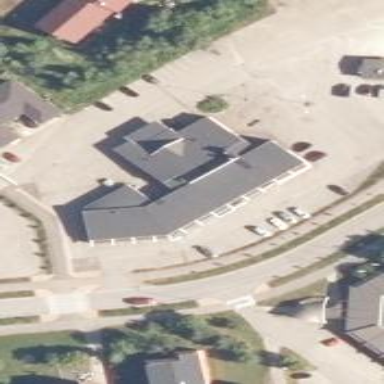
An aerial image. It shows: Retail building with skillion roof shape.